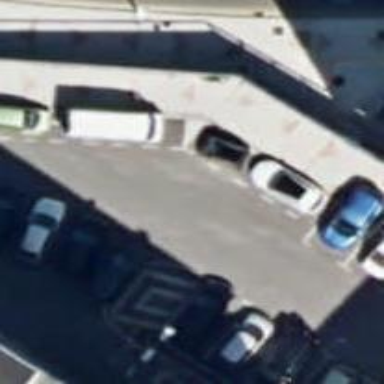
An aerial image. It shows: Service road consisting of diagonal parking aisles on both sides with sidewalk on the left.